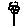
Label: flower